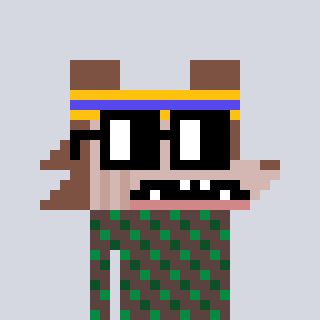
a pixel art character with square black glasses, a werewolf-shaped head and a darkbrown-colored body on a cool background